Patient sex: F
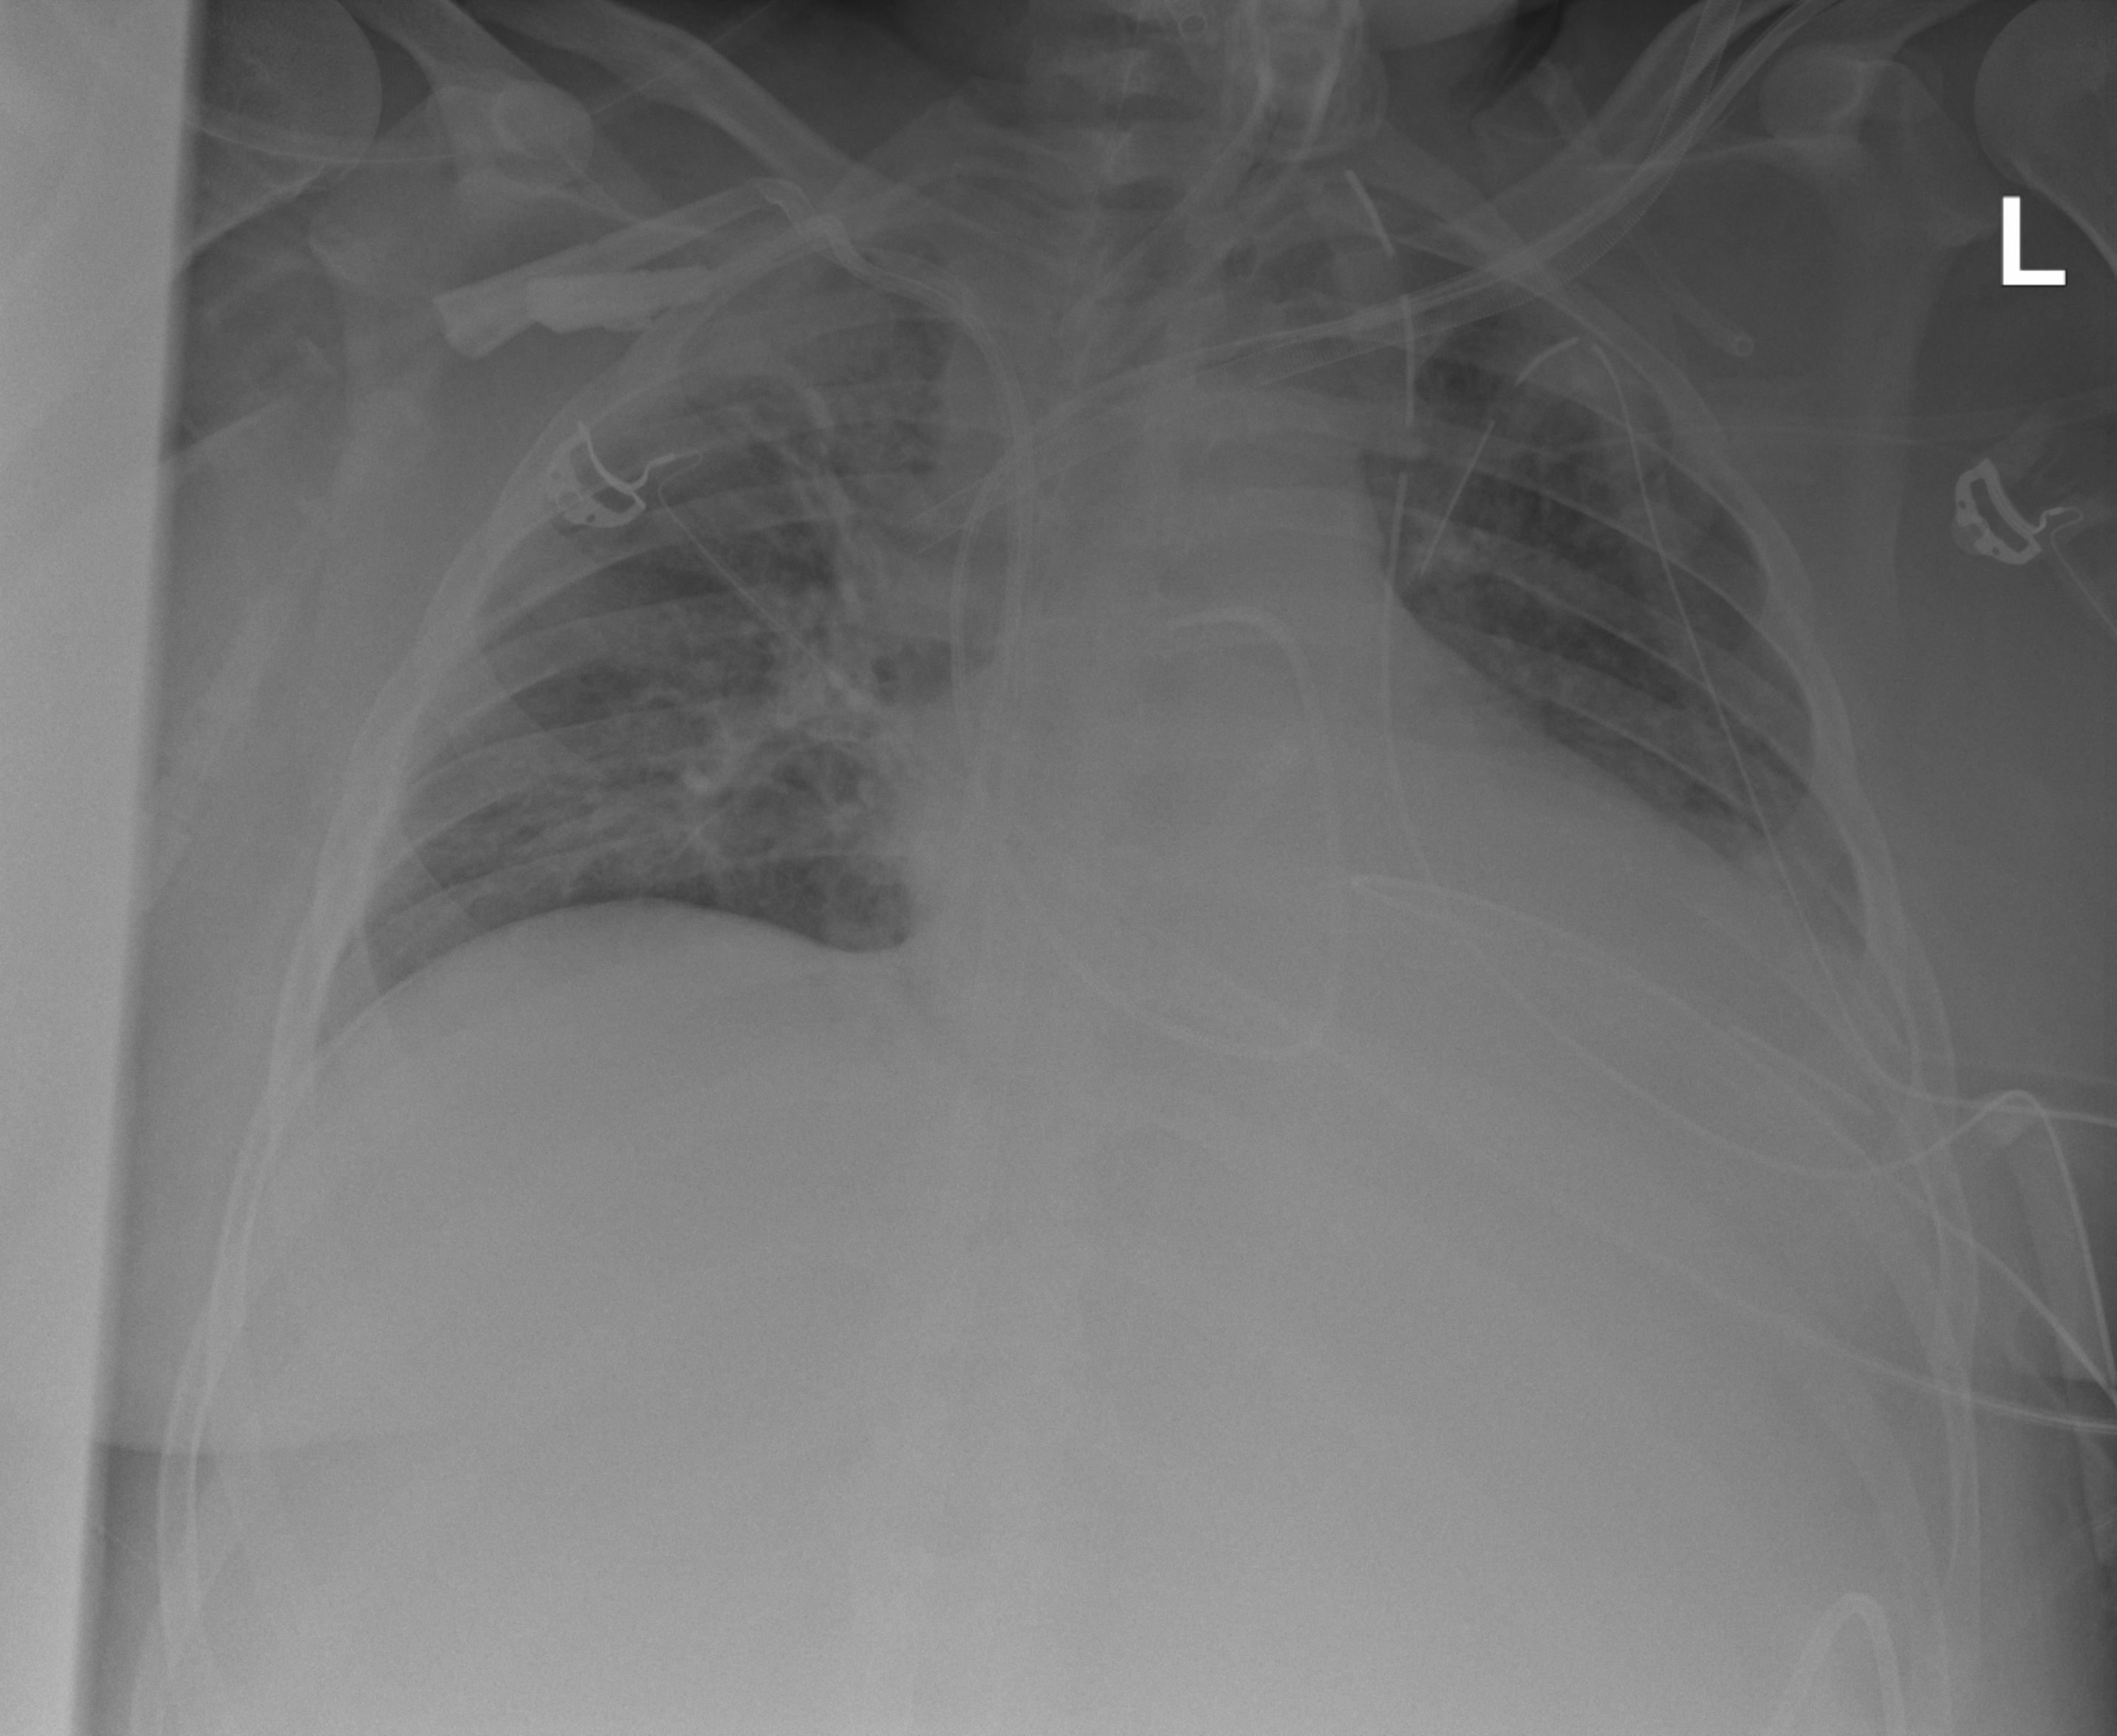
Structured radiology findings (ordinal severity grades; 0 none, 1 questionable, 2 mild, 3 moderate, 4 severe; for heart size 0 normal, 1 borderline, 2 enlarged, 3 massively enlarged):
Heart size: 2
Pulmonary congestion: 2
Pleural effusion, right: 2
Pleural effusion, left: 2
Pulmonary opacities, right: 3
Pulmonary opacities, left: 3
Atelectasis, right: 3
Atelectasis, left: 3